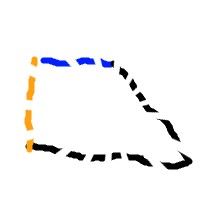
Shape: trapezoid